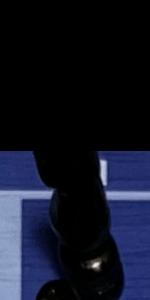
Label: Knight_Black